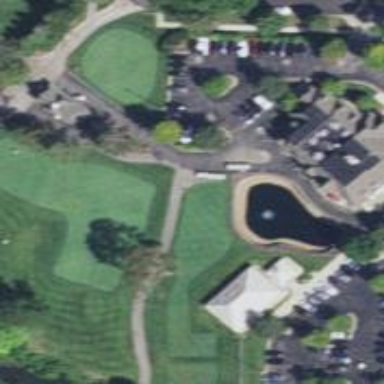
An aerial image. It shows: Green golf area with grass land use.